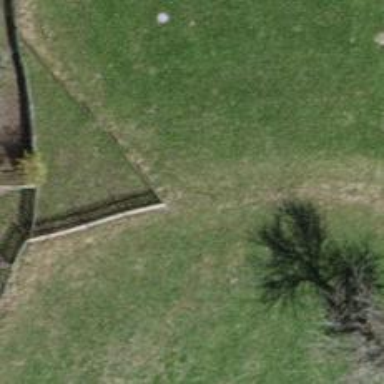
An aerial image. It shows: Grass path.